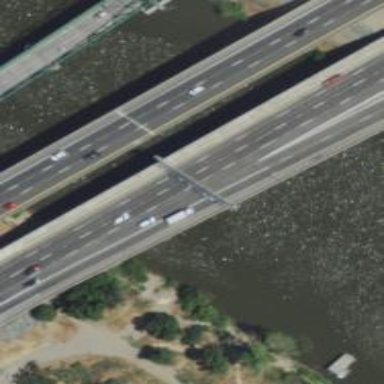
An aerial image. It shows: Bridge on motorway link.